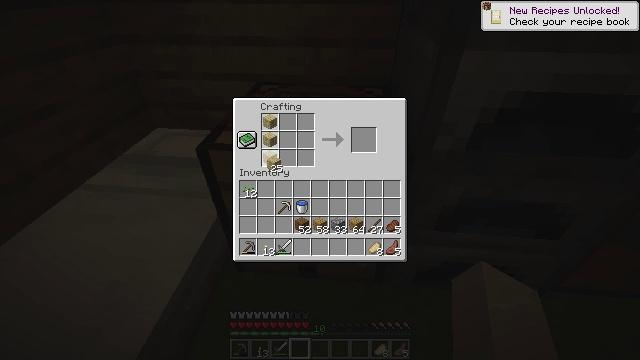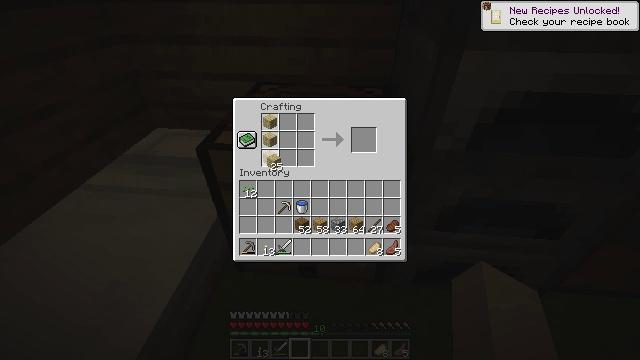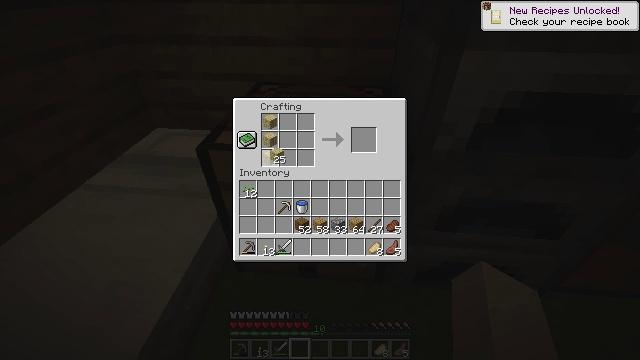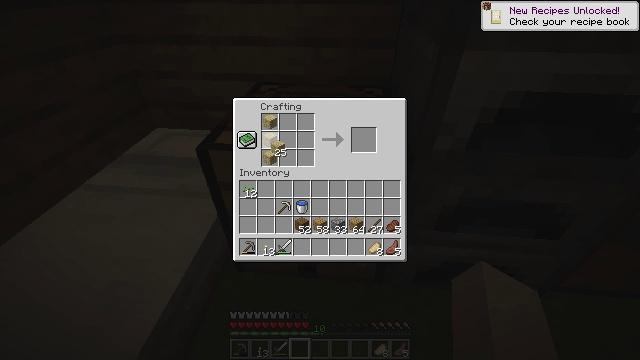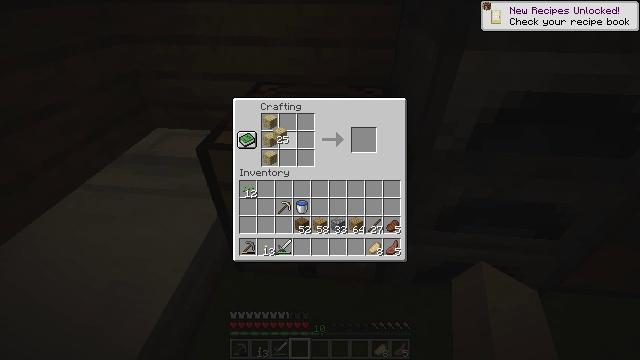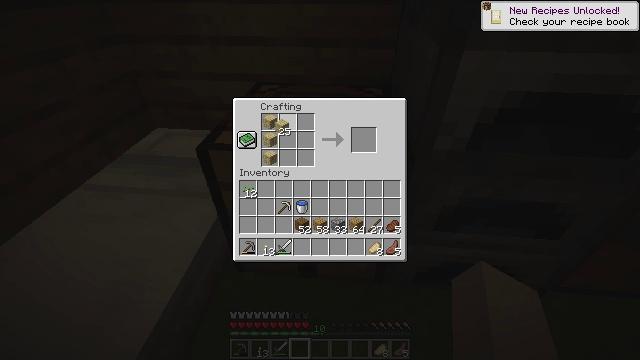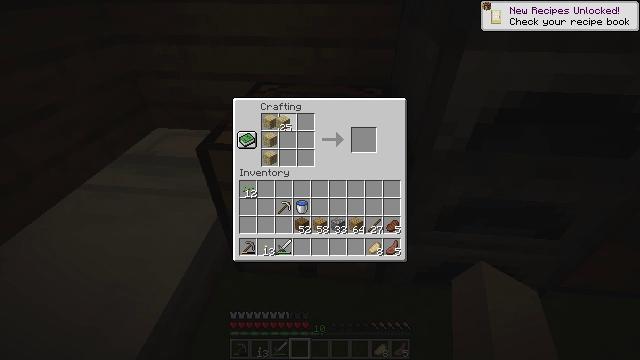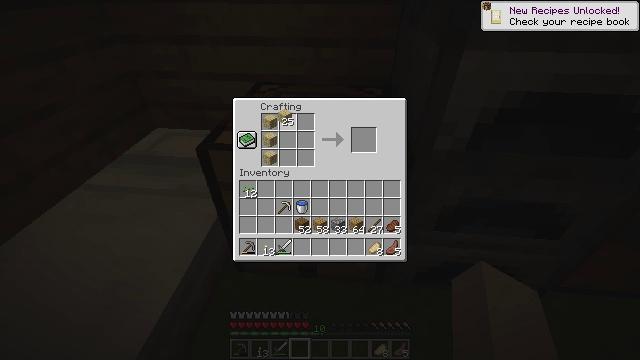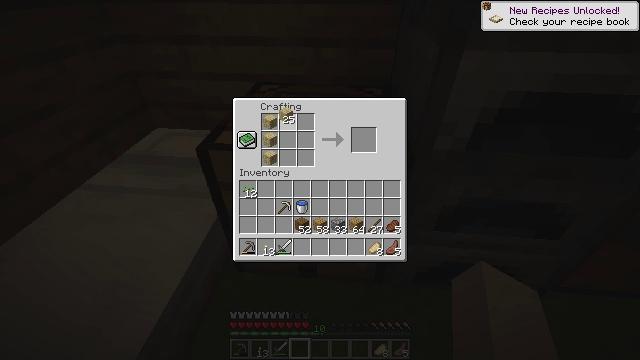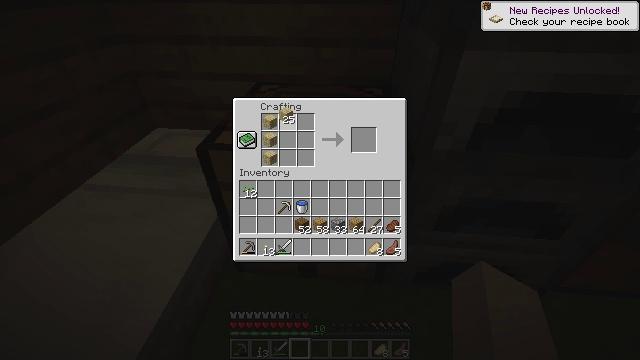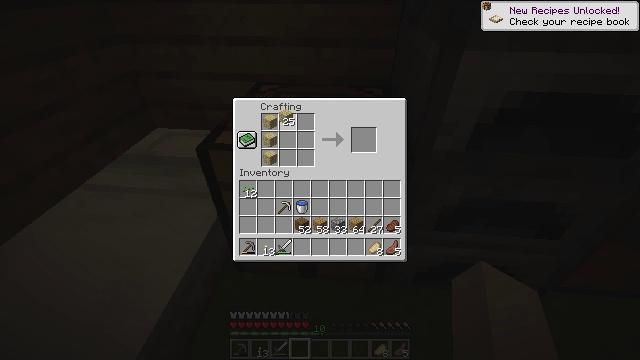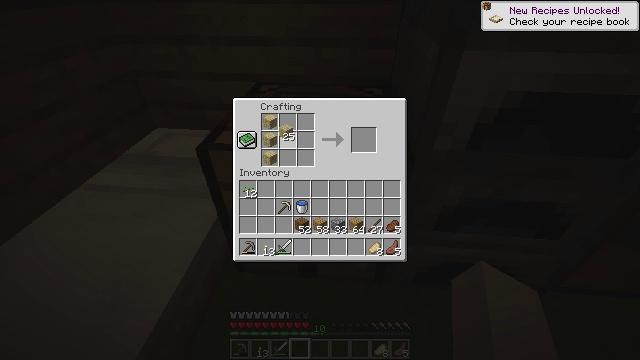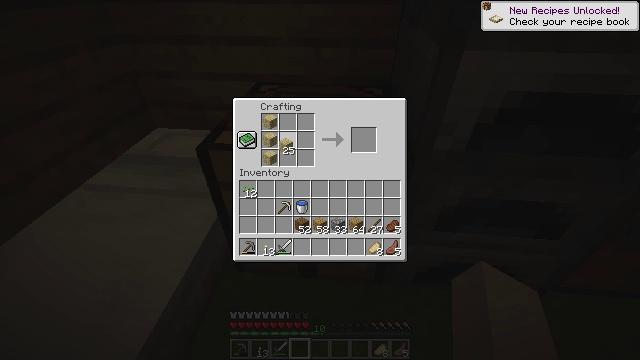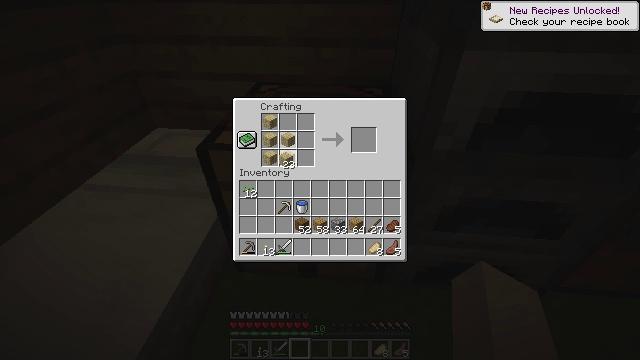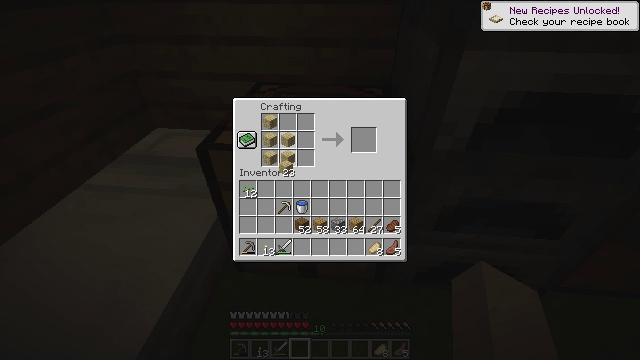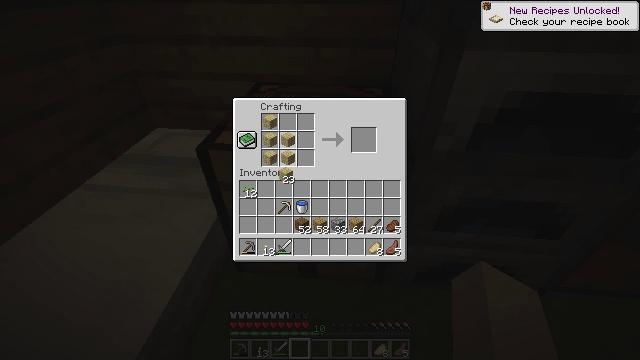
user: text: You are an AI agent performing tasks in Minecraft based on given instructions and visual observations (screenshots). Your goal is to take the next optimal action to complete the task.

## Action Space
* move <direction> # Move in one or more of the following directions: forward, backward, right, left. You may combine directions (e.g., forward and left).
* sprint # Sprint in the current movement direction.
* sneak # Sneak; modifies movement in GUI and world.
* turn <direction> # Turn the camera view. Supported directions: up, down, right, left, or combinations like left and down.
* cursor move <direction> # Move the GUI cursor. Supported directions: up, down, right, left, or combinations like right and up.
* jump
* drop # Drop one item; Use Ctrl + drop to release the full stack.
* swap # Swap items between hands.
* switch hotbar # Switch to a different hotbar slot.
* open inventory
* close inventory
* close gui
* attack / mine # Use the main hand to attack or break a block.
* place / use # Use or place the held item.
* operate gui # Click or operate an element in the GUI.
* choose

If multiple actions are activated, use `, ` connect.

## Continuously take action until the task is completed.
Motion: motion action
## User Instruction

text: Create a birch door with birch planks.
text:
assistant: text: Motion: choose
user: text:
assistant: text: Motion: cursor move up
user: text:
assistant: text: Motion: cursor move up
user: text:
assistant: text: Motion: cursor move up
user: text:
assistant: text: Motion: cursor move up
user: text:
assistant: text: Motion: no_op
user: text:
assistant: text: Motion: no_op
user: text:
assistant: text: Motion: no_op
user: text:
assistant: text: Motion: no_op
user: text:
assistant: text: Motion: choose
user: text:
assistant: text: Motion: cursor move down, choose
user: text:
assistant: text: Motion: cursor move down, choose
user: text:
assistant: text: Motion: cursor move down, choose
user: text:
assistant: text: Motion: cursor move down, choose
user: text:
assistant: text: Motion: choose
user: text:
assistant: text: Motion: choose
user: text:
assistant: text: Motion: choose
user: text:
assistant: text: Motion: no_op
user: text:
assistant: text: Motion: no_op
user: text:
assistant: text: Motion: no_op
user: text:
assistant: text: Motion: cursor move up
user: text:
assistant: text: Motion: cursor move up
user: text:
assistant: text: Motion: cursor move up
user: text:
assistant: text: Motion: cursor move up
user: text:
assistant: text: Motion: no_op
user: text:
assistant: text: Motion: no_op
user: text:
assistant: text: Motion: no_op
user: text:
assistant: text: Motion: choose
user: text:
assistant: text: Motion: choose
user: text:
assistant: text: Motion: no_op